Question: I'm getting my matrix multiplication output waveform in hexadecimal but not in matrix form as shown in
.
The Matrix answer ('Res1') is given as {0,0},{0,0} whereas the expected answer would be {19,22},{43,50}. Why do I get this unexpected answer?
// Main file
'''
module mat_mul(A,B,Res);
input [31:0] A;
input [31:0] B;
output [31:0] Res;
//internal variables
reg [31:0] Res;
reg [7:0] A1 [0:1][0:1];
reg [7:0] B1 [0:1][0:1];
reg [7:0] Res1 [0:1][0:1];
integer i,j,k;
always@ (A or B)
begin
//Initialize the matrices-convert 1 D to 3D arrays
{A1[0][0],A1[0][1],A1[1][0],A1[1][1]} = A;
{B1[0][0],B1[0][1],B1[1][0],B1[1][1]} = B;
i = 0;
j = 0;
k = 0;
{Res1[0][0],Res1[0][1],Res1[1][0],Res1[1][1]} = 32'd0;
//Matrix multiplication
for(i=0;i < 2;i=i+1)
for(j=0;j < 2;j=j+1)
for(k=0;k < 2;k=k+1)
Res1[i][j] = Res1[i][j] + (A1[i][k] * B1[k][j]);
//final output assignment - 3D array to 1D array conversion.
Res = {Res1[0][0],Res1[0][1],Res1[1][0],Res1[1][1]};
end
endmodule
'''
// Test Bench
'''
module mat_mul_tb();
// Inputs
reg [31:0] A;
reg [31:0] B;
reg [7:0] A1[0:1][0:1];
reg [7:0] B1[0:1][0:1];
// Outputs
wire [31:0] Res;
reg [7:0] Res1[0:1][0:1];
// Instantiate the Unit Under Test (UUT)
mat_mul uut (.A(A),.B(B),.Res(Res));
initial begin
// Apply Inputs
A = 0; B = 0; #100;
A = {8'd1,8'd2,8'd3,8'd4};
B = {8'd5,8'd6,8'd7,8'd8};
{A1[0][0],A1[0][1],A1[1][0],A1[1][1]} = A;
{B1[0][0],B1[0][1],B1[1][0],B1[1][1]} = B;
{Res1[0][0],Res1[0][1],Res1[1][0],Res1[1][1]} = Res;
$display(A1);
$display(B1);
$display(Res1);
end
endmodule
'''
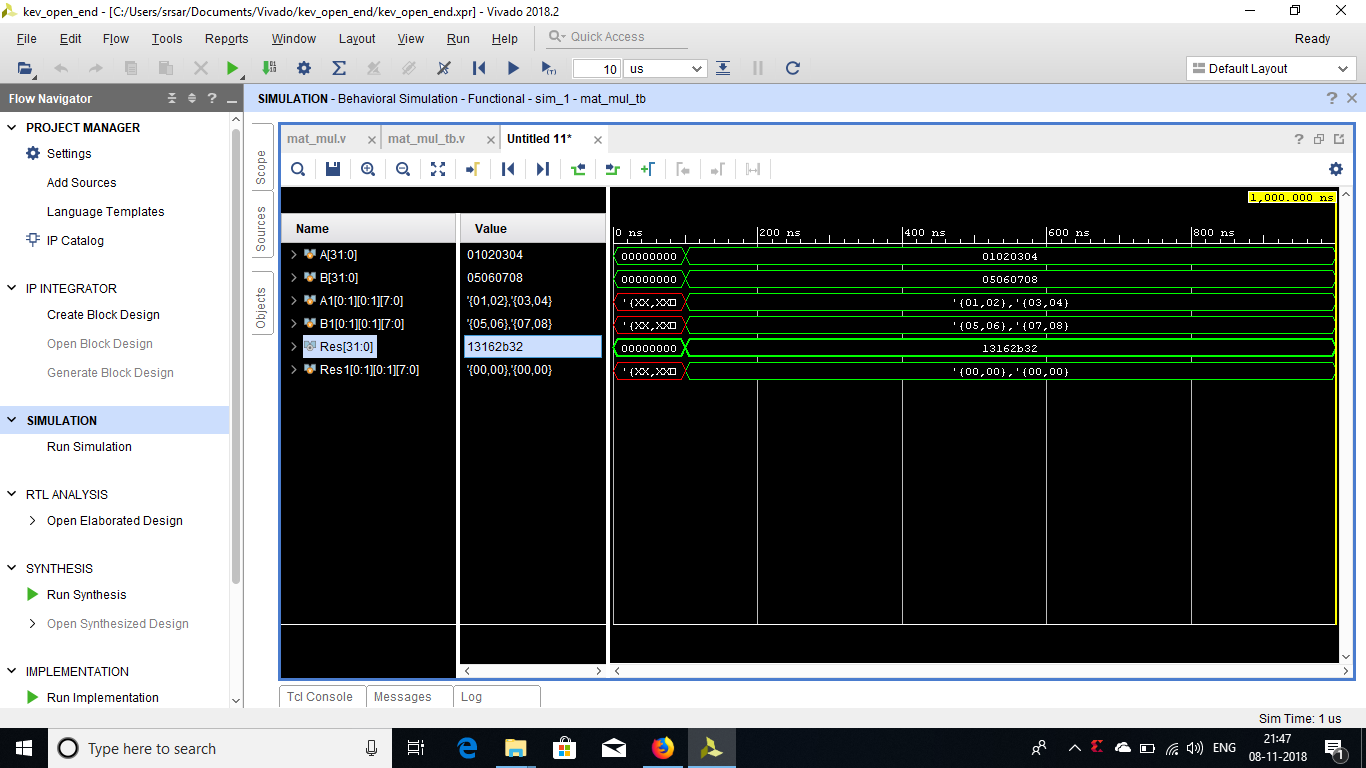
Answer: There is a race condition between when Res1 is assigned and when you '$display' its value. You should make sure Res1 is updated whenever Res changes, and you can add a delay before displaying:
'''
always @* {Res1[0][0],Res1[0][1],Res1[1][0],Res1[1][1]} = Res;
initial begin
// Apply Inputs
A = 0; B = 0; #100;
A = {8'd1,8'd2,8'd3,8'd4};
B = {8'd5,8'd6,8'd7,8'd8};
{A1[0][0],A1[0][1],A1[1][0],A1[1][1]} = A;
{B1[0][0],B1[0][1],B1[1][0],B1[1][1]} = B;
// {Res1[0][0],Res1[0][1],Res1[1][0],Res1[1][1]} = Res;
#1; // Add some delay
$display(A1);
$display(B1);
$display(Res1);
end
'''
The '@*' syntax means that every time the RHS of an assignment ('Res') changes, the LHS ('Res1') is updated. Refer to the free IEEE Std <PHONE>, section 9.4.2.2 .